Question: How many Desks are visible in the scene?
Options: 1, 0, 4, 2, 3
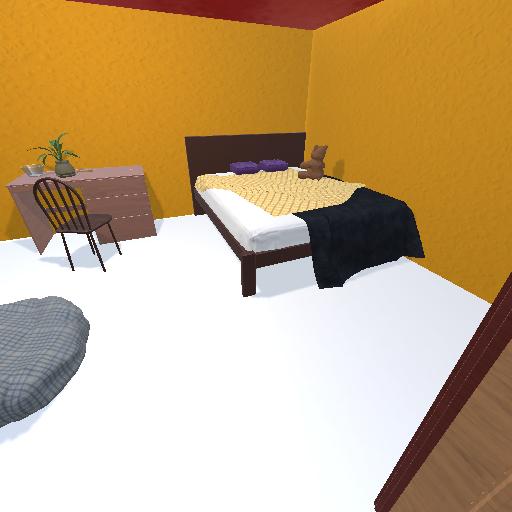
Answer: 1